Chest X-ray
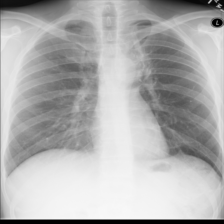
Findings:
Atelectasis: negative
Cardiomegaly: negative
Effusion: negative
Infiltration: negative
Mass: positive
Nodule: negative
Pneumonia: negative
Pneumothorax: positive
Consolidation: negative
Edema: negative
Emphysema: negative
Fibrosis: negative
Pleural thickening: negative
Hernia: negative